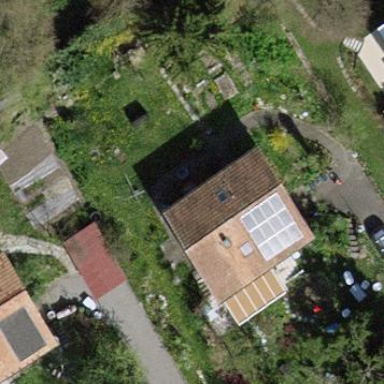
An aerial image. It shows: Garden enclosed by fence.